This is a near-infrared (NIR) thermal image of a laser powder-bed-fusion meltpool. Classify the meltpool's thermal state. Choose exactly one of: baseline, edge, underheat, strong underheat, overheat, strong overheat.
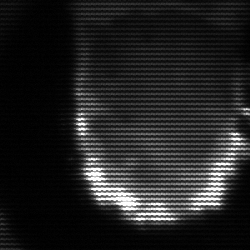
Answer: baseline